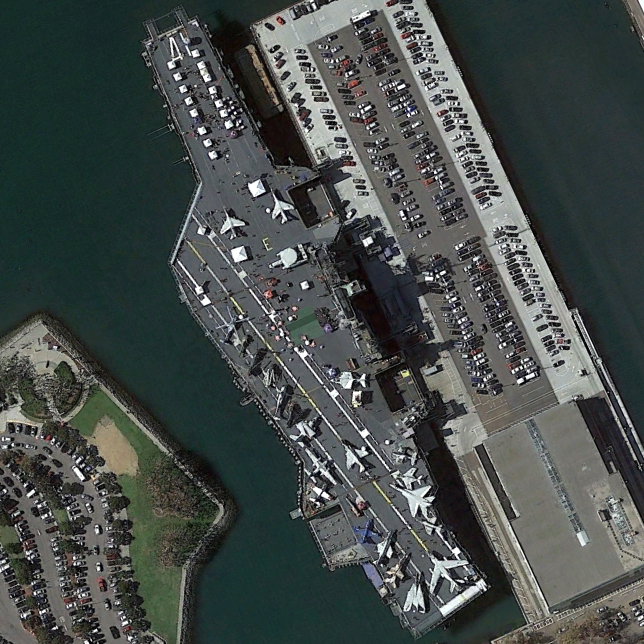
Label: aircraft_carrier